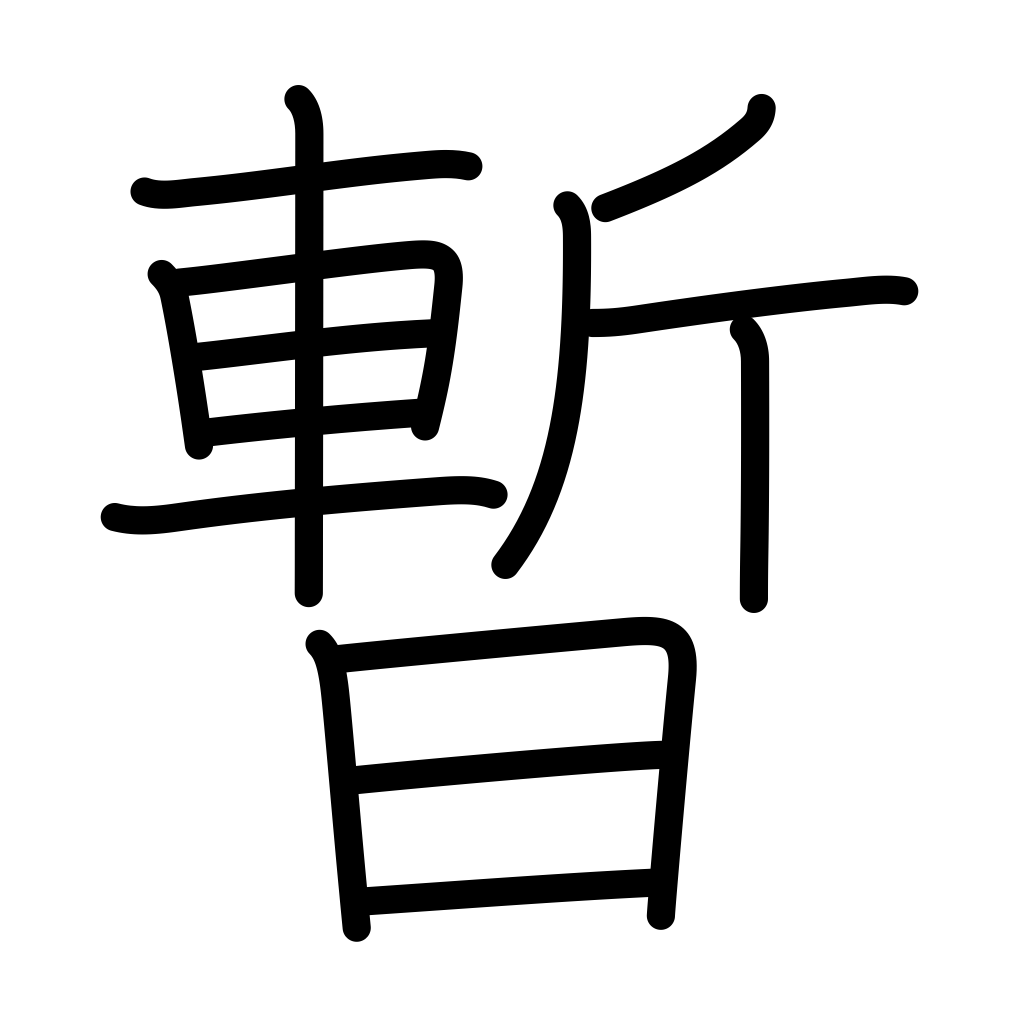
Meaning: temporarily, a while, moment, long time